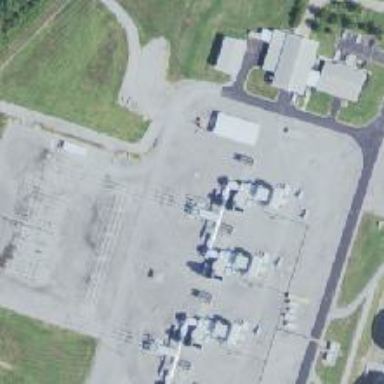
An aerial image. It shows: Switch used for power control.